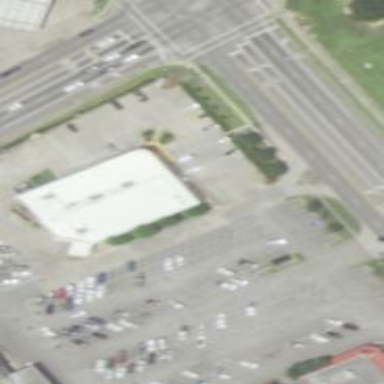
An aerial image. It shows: Pharmacy providing healthcare services.